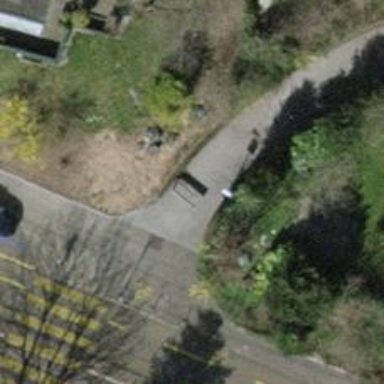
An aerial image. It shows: Cycle barrier.